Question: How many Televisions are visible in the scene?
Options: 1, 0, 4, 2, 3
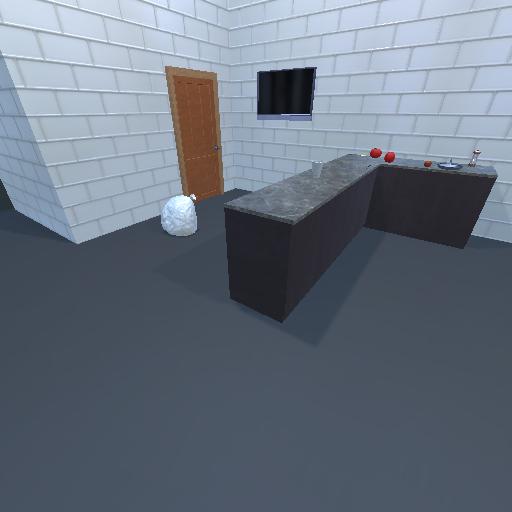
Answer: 1